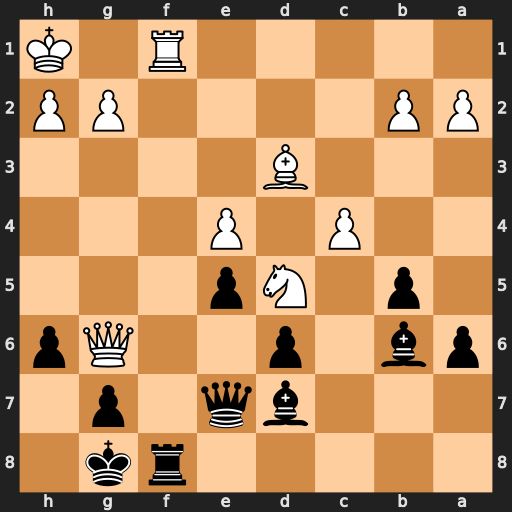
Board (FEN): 5rk1/3bq1p1/pb1p2Qp/1p1Np3/2P1P3/3B4/PP4PP/5R1K
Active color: b
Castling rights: -
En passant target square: -
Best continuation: Rxf1+ Bxf1 Qf8 Ne7+ Qxe7